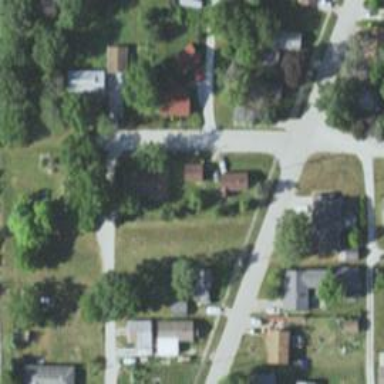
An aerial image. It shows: Alley classified as service road.